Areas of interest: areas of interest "Zhejiang East Canal Museum"
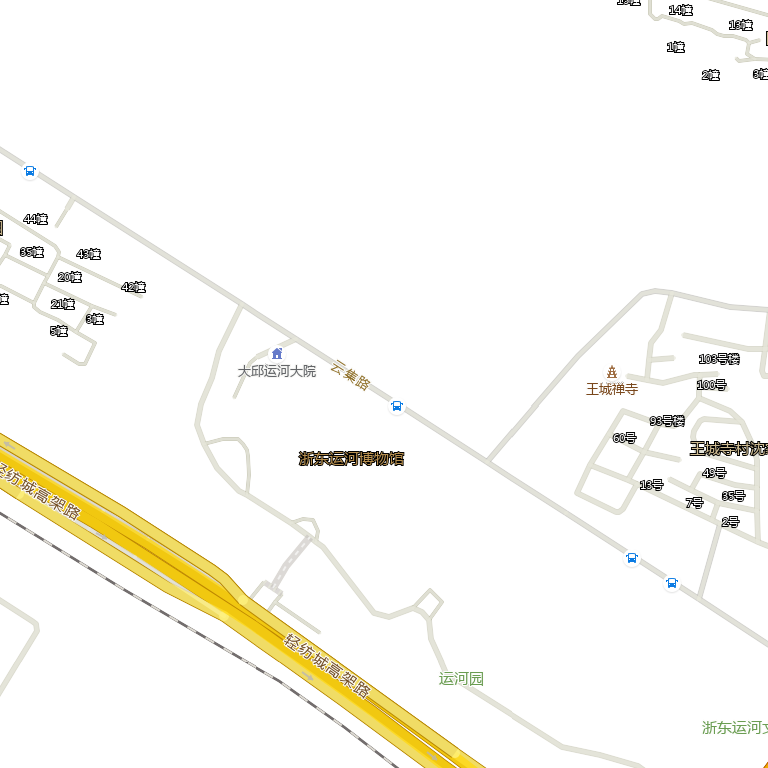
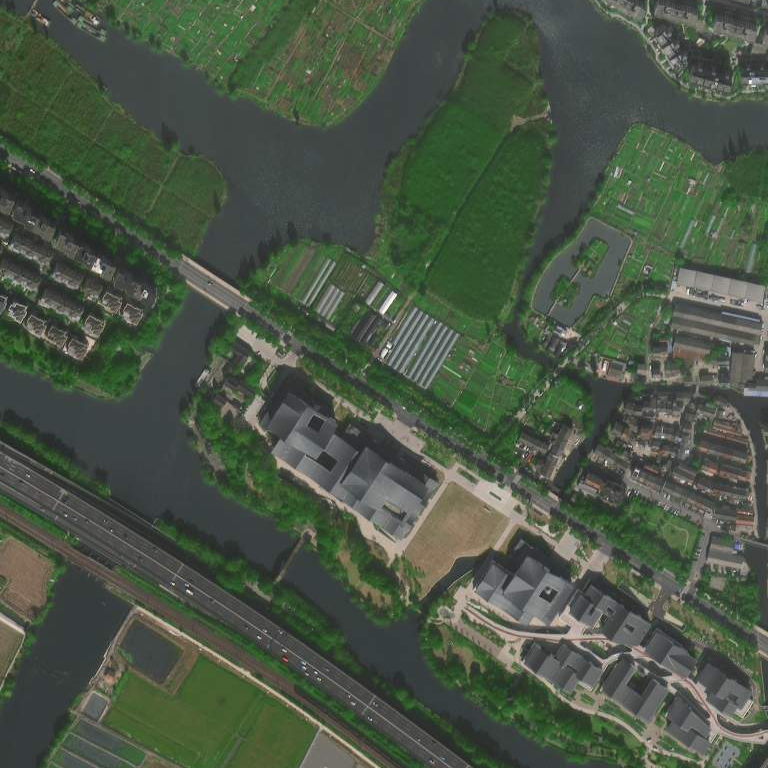